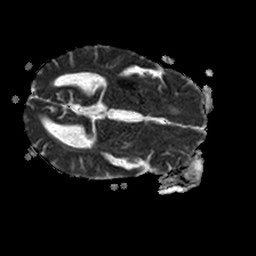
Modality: ADC
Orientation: axial
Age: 66
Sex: female
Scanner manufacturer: philips
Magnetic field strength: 1.5 T
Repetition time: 3.146 s
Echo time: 0.06922 s